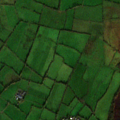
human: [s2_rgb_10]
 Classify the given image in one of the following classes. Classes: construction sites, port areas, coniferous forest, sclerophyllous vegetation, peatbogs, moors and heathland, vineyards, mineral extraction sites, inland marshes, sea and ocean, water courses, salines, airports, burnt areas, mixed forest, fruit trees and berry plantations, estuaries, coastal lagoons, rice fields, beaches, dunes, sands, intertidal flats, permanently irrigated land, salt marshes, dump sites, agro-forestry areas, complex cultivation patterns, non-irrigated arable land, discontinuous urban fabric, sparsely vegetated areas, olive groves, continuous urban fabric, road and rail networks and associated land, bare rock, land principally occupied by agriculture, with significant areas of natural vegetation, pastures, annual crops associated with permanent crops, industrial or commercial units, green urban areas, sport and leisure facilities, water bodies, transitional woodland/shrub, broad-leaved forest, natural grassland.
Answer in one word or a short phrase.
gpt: pastures, peatbogs